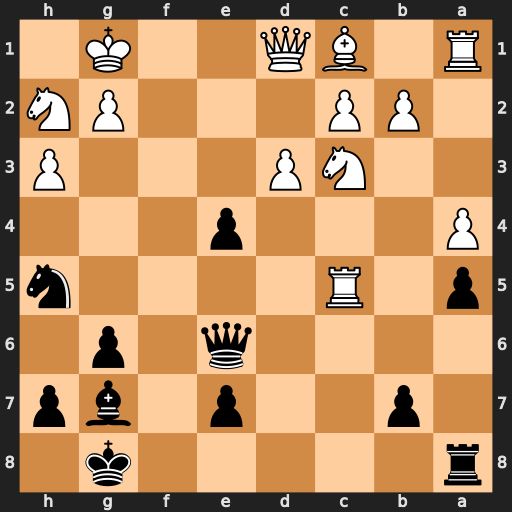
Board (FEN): r5k1/1p2p1bp/4q1p1/p1R4n/P3p3/2NP3P/1PP3PN/R1BQ2K1
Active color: b
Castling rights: -
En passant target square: -
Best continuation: Bd4+ Be3 Bxe3+